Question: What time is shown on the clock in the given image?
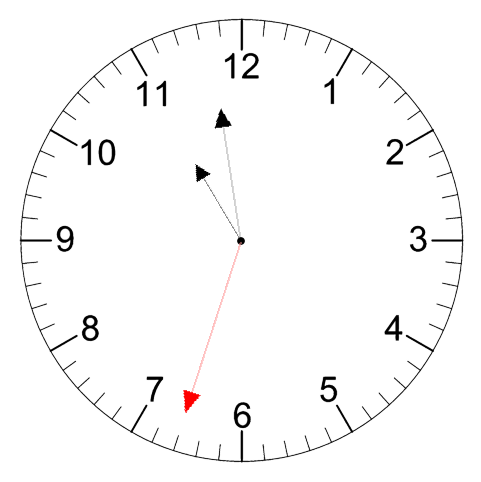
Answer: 10:58:33